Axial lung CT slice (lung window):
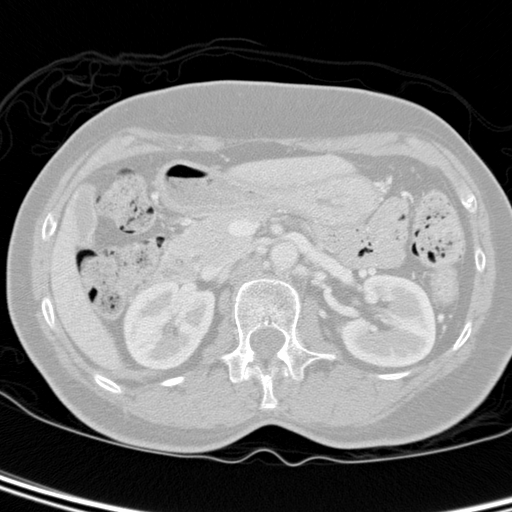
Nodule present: no